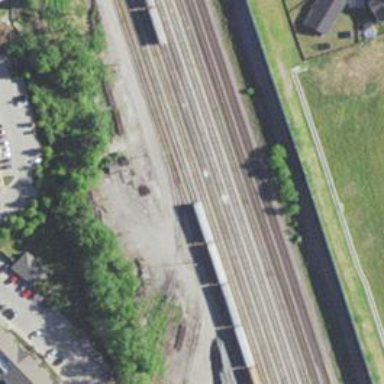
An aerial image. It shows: Railway spur service.